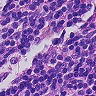
Metastatic tissue present: no